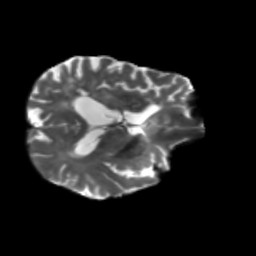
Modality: T2w
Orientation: axial
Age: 64
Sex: male
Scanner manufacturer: siemens
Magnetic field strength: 3 T
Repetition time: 5.25 s
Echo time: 0.08 s